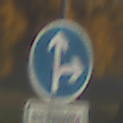
Verkehrszeichen: VorgeschriebeneFahrtrichtungGeradeausOderRechts
Zusatzzeichen unten: SonstigeFahrzeugePersonengruppenFrei2
Umgebung: Outdoor, Nature
Tageszeit: SunriseSunset
Wetter: Clear
Licht: Natural
Jahreszeit: NotSpecified
Kontrast: HighContrast